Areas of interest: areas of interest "China Life"
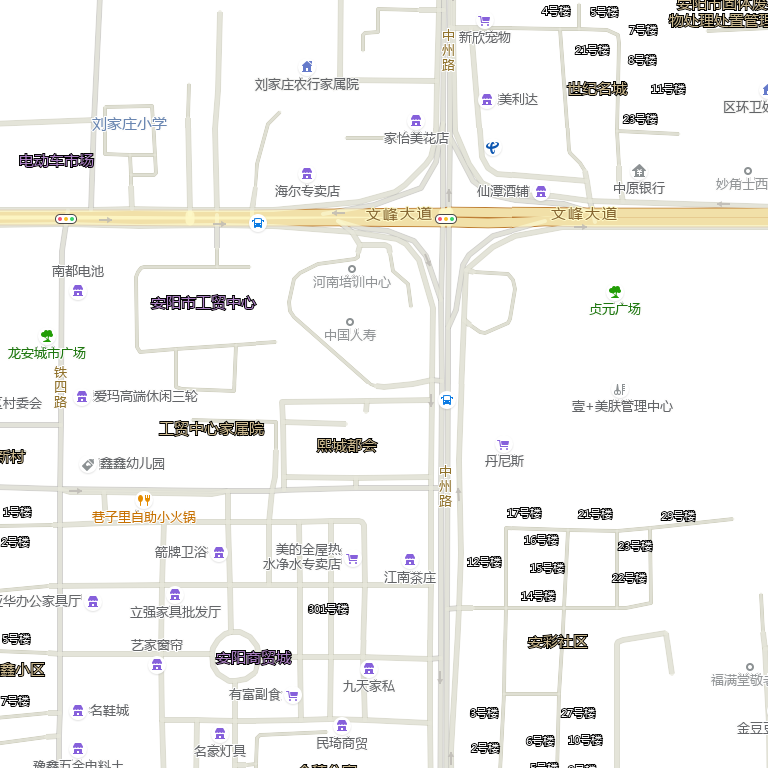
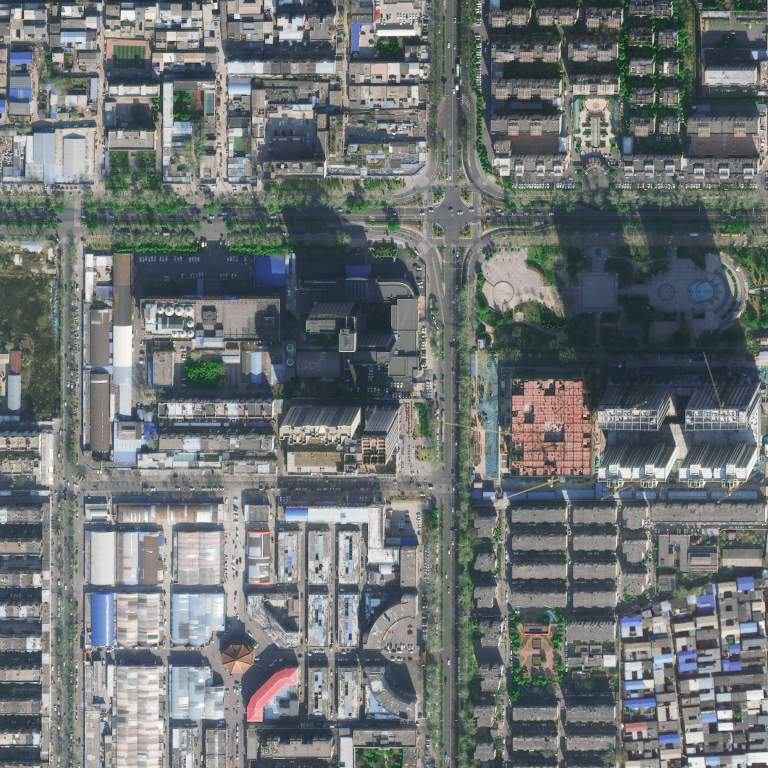